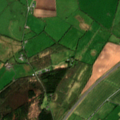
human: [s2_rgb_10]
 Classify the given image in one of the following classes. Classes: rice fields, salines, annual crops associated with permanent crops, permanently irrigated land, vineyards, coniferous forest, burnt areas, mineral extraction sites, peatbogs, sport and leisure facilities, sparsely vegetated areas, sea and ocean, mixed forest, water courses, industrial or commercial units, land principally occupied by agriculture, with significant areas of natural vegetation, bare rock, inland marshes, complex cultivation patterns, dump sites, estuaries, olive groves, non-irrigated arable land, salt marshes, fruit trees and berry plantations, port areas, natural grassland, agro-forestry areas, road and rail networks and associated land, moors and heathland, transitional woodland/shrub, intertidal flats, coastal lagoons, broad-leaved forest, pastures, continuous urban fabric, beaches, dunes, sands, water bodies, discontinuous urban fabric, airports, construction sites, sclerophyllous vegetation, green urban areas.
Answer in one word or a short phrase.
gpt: non-irrigated arable land, pastures, transitional woodland/shrub